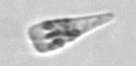
Label: Licmophora